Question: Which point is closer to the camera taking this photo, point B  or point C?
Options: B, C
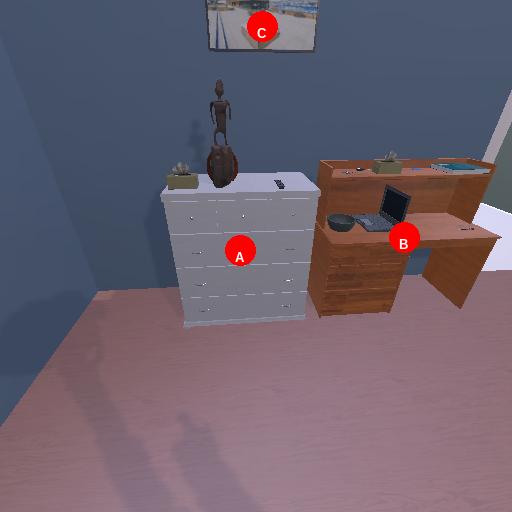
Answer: B